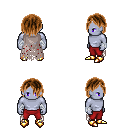
a pixel art fantasy rpg character, male body template, dark elf, purple skin, gray tattered cape, red pants, brown bangs hairstyle, white cloth bandages, gold boots, four views (front, back, left, right), 2x2 character sprite sheet, small pixel art, hard edges, no anti-aliasing